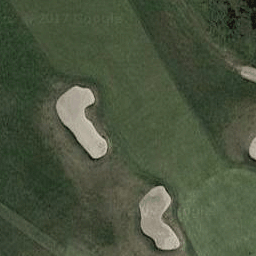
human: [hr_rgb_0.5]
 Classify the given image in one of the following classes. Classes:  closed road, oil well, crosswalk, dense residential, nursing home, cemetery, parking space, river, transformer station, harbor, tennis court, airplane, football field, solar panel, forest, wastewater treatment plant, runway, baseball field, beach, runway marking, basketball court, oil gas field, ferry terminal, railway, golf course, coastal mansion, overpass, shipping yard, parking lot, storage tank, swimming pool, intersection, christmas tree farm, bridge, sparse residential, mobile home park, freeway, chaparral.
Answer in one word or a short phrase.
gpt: golf course